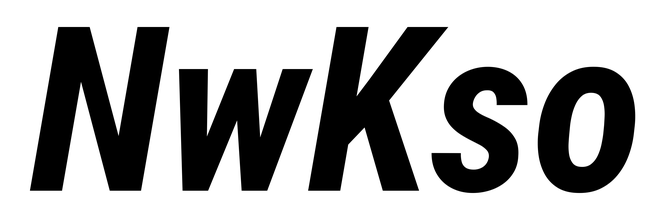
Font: Roboto-Italic_Condensed_Bold_Italic